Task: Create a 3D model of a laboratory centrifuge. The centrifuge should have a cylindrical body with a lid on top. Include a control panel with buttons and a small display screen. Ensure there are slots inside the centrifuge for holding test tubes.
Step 377:
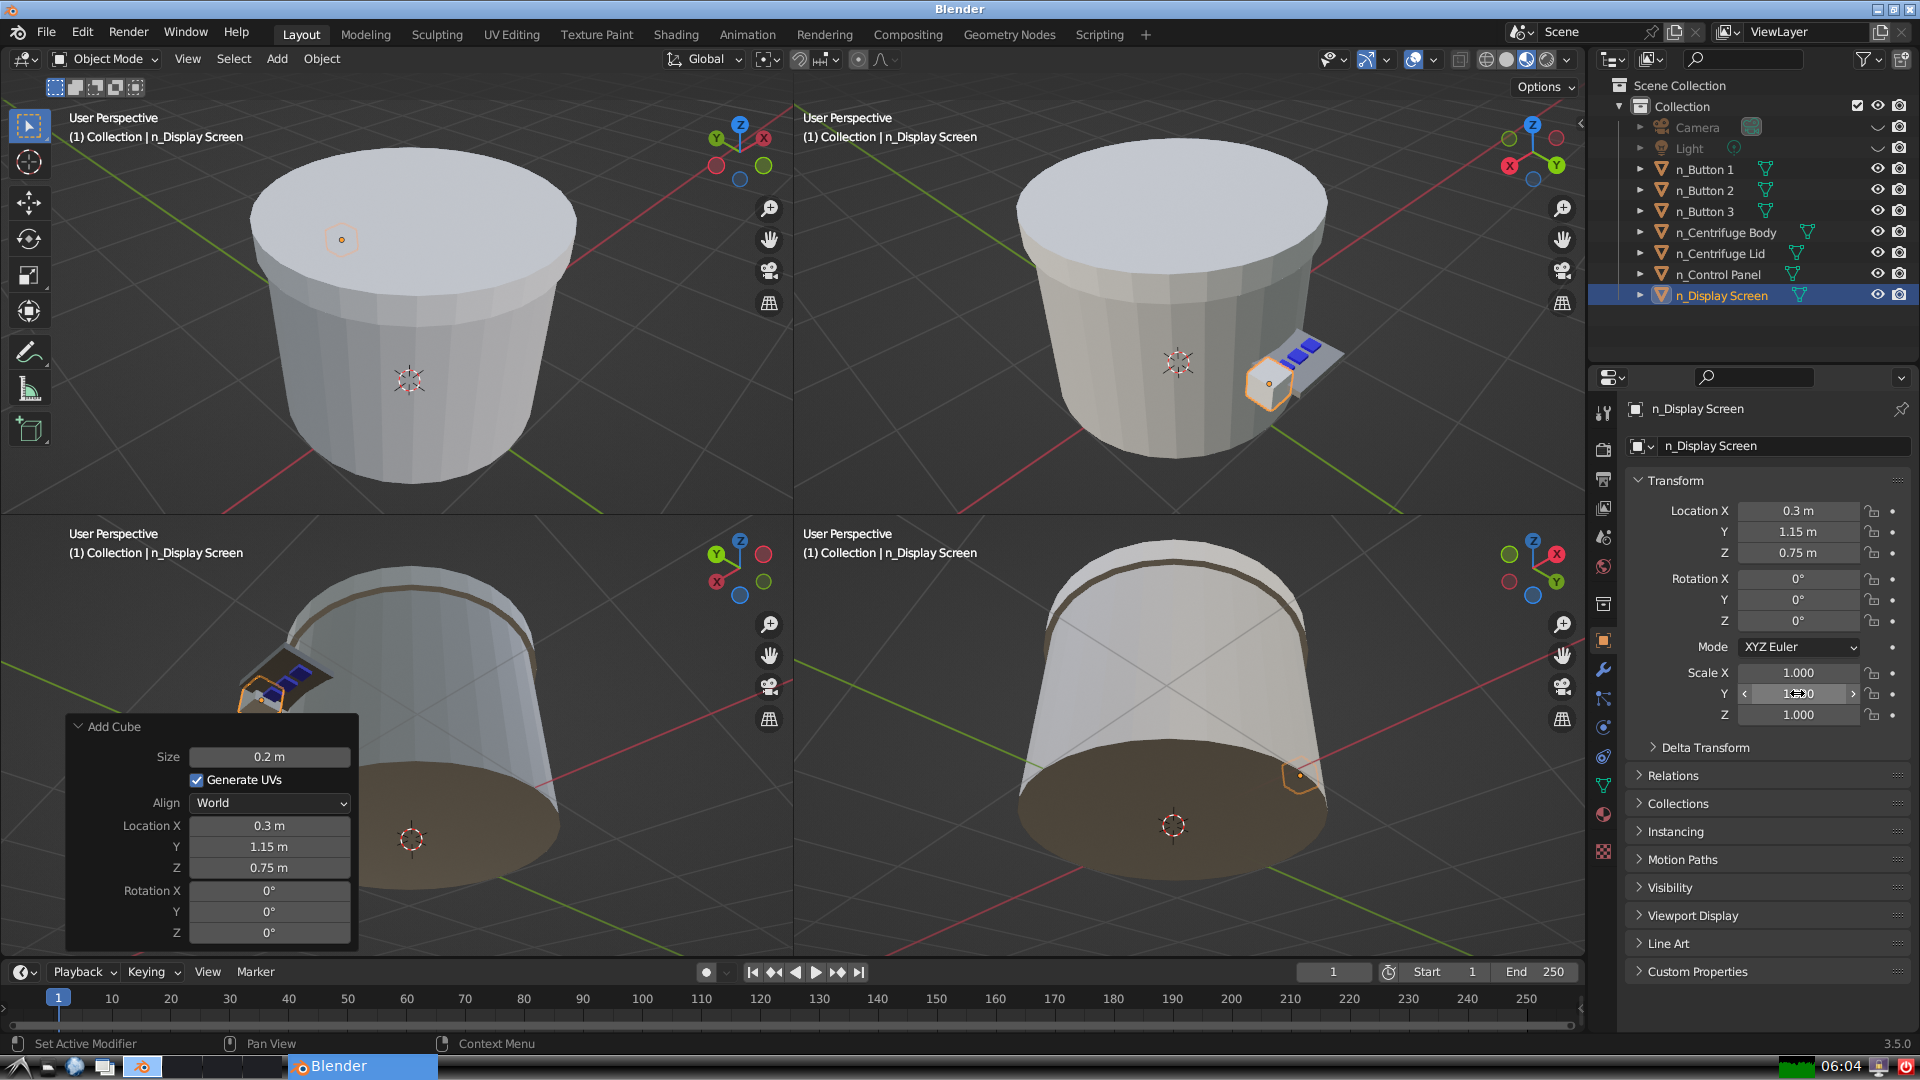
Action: click: no